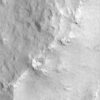
Label: not_dusty